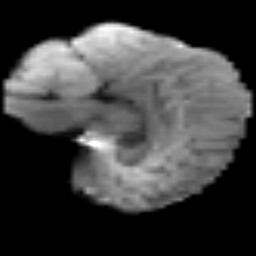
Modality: T2w
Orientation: sagittal
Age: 39
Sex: female
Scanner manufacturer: siemens
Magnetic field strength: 3 T
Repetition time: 3.2 s
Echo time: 0.081 s